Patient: sex F, age 66
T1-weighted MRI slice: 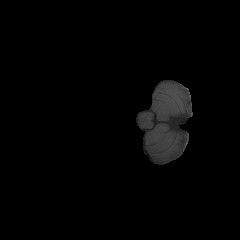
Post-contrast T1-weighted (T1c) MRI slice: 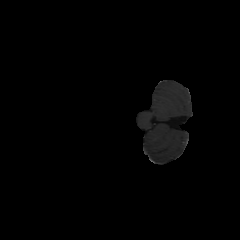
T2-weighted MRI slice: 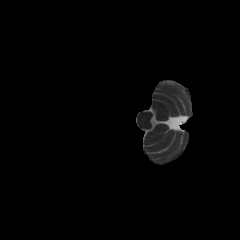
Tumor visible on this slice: no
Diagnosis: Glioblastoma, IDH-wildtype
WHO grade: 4